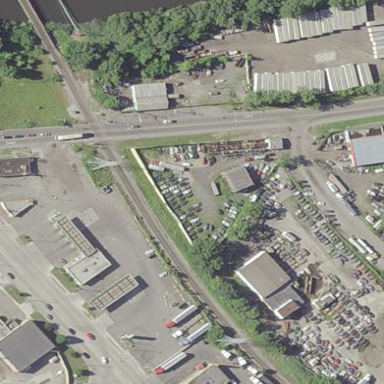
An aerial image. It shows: Industrial area.